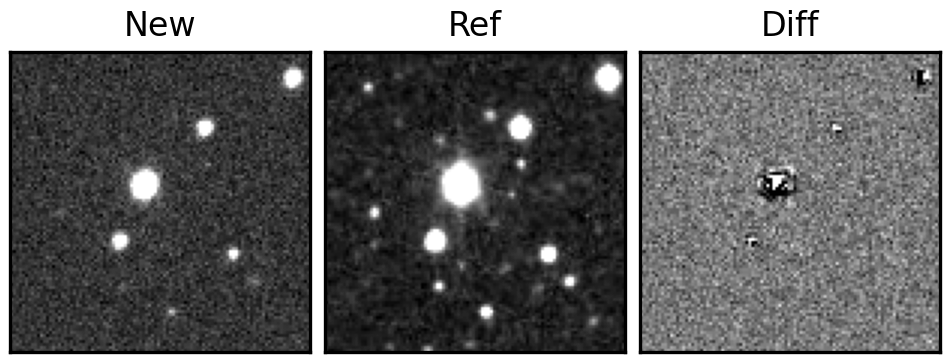
Label: bogus